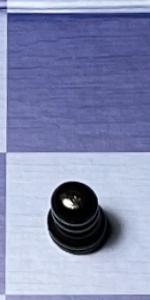
Label: Pawn_Black